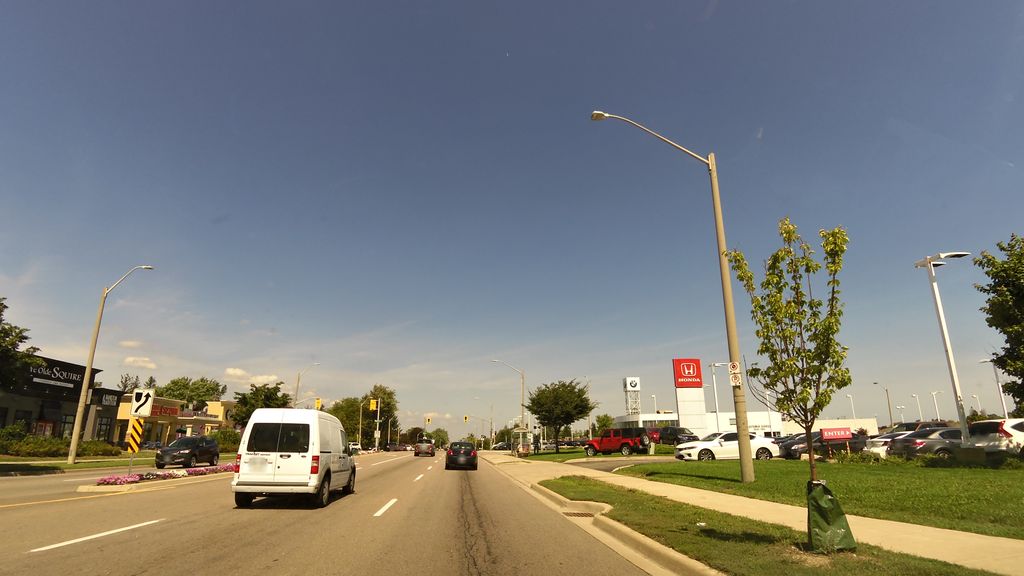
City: hamilton